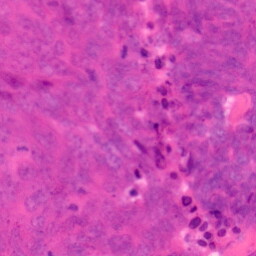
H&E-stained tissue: Colon